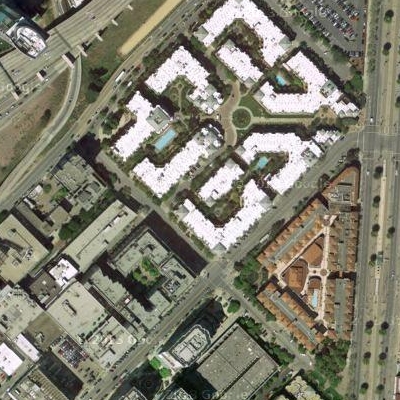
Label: Industry